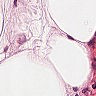
Metastatic tissue present: no